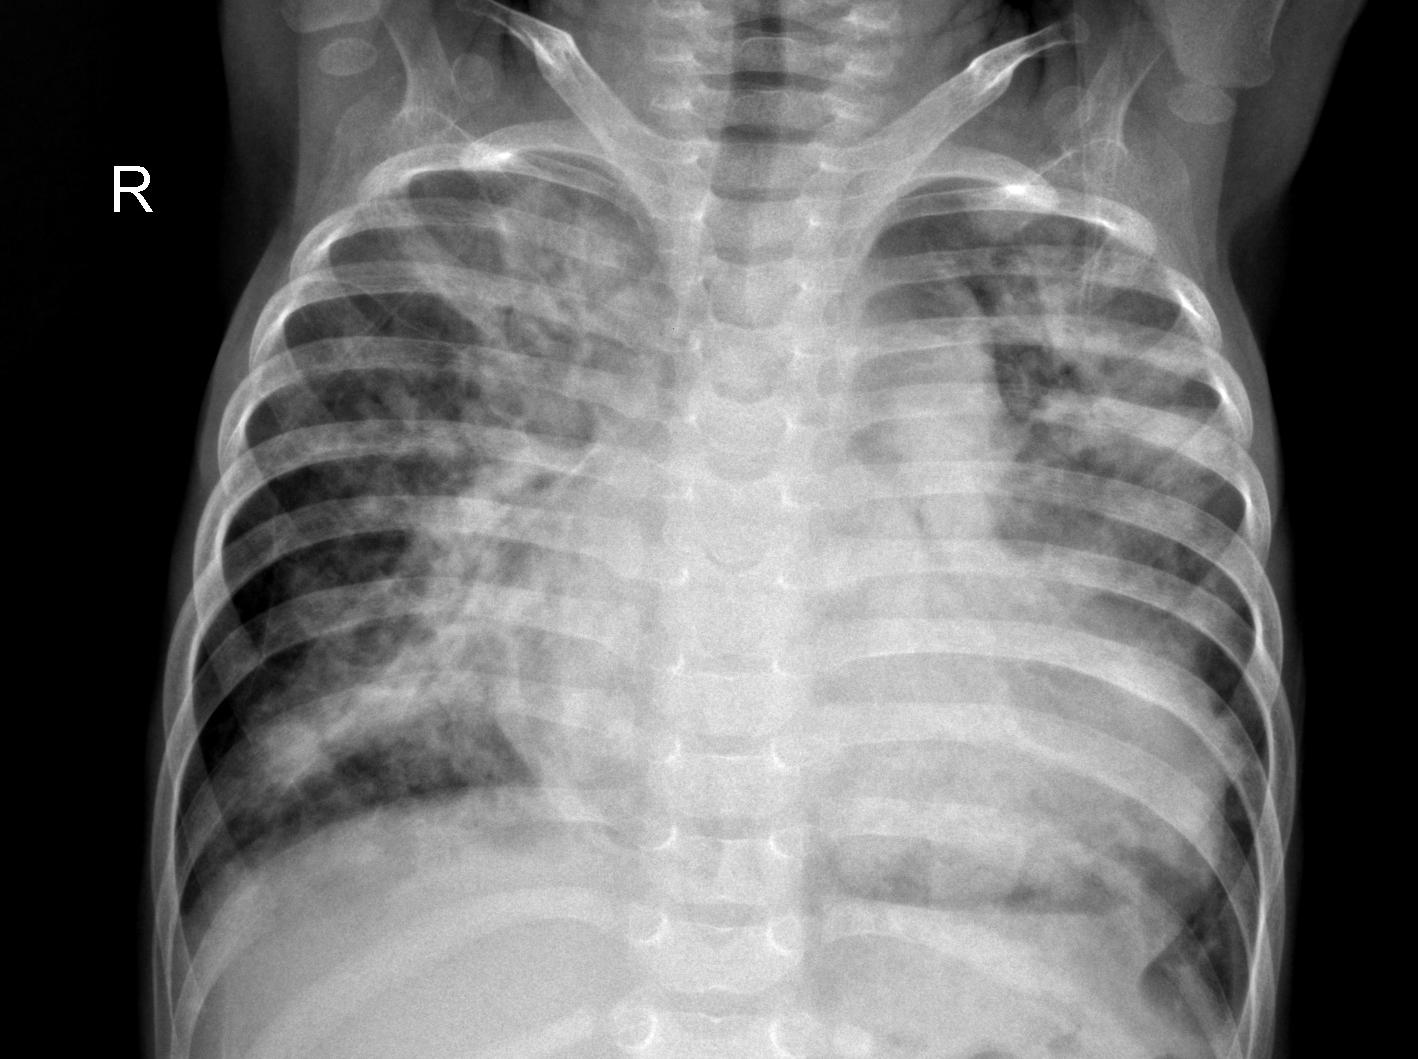
Diagnosis: PNEUMONIA